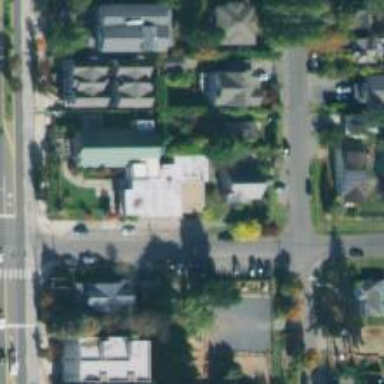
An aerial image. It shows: Residential road with sidewalk on the left side.